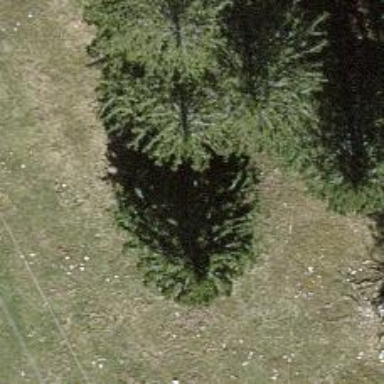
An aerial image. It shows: Beautiful tree in nature.